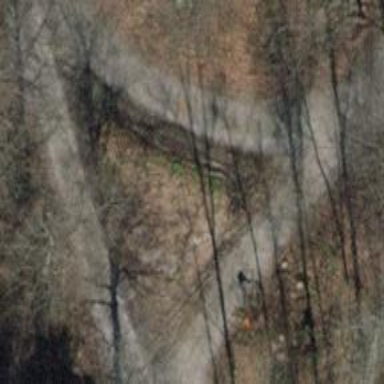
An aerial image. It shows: Pipeline marker.